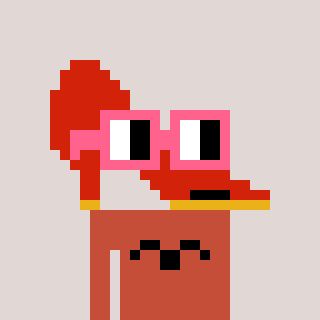
a pixel art character with square pink glasses, a highheel-shaped head and a rust-colored body on a warm background